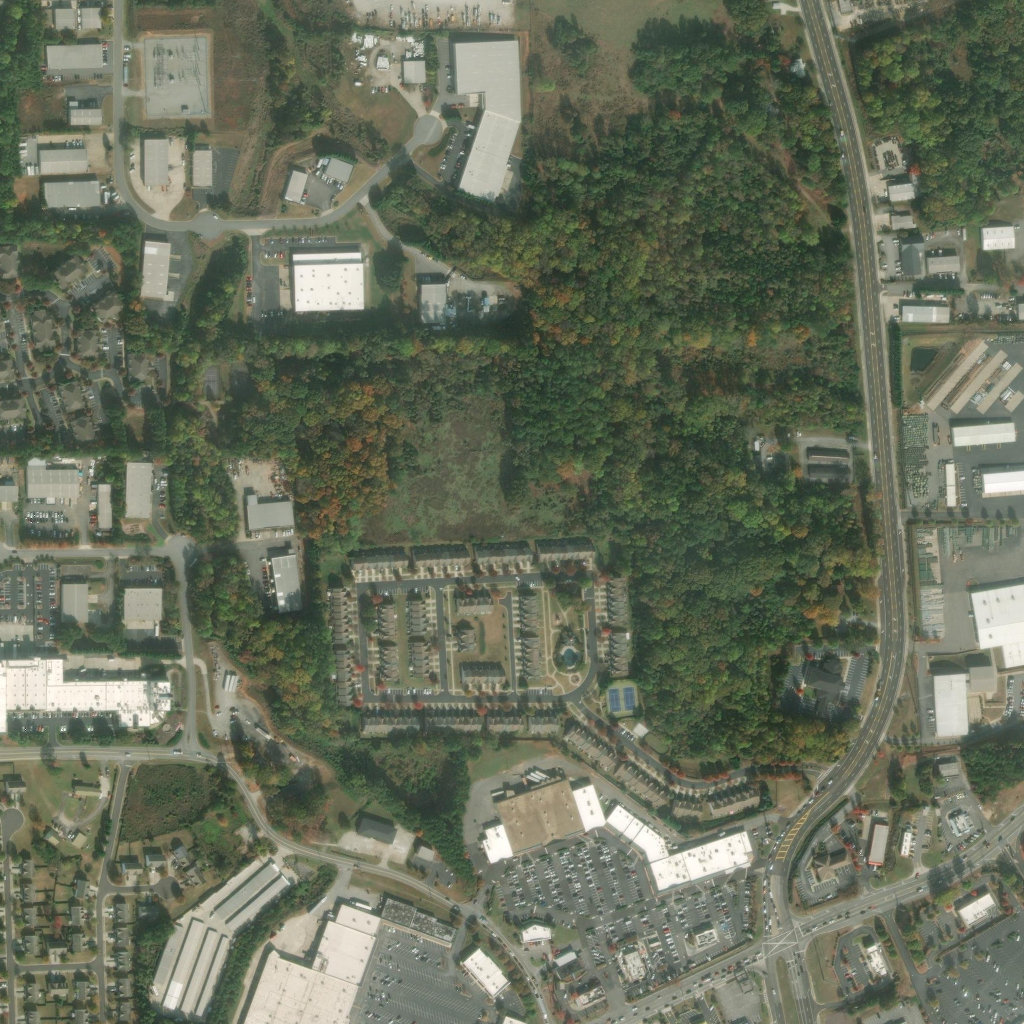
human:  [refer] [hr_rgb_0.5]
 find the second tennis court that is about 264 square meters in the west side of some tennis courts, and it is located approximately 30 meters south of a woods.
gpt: <box>[[61, 67, 61, 69, 0]]</box>

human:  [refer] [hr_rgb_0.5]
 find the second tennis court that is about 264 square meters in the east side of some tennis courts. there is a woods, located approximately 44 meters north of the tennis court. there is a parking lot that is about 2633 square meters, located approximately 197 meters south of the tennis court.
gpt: <box>[[59, 67, 60, 69, 0]]</box>